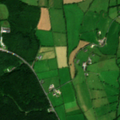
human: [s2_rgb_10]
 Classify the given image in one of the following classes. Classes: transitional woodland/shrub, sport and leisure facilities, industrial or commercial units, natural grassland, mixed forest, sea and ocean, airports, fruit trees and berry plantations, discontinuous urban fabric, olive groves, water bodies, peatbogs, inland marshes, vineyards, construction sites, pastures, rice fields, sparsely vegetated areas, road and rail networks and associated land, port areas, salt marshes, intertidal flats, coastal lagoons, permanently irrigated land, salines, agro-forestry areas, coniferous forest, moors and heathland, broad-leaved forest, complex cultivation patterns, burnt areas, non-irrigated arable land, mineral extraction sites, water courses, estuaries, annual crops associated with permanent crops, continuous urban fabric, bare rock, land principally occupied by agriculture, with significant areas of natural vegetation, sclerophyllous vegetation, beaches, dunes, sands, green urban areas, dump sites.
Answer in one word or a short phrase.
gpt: pastures, mixed forest